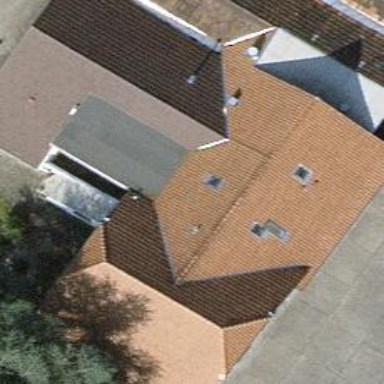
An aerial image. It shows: Building with ridged roof.